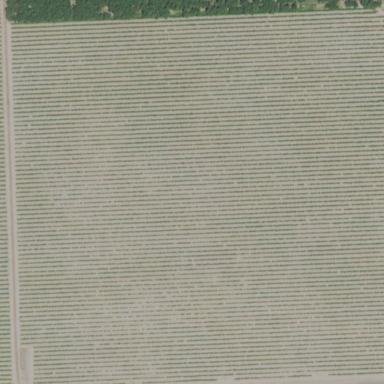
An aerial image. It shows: Vineyard with grape crops.